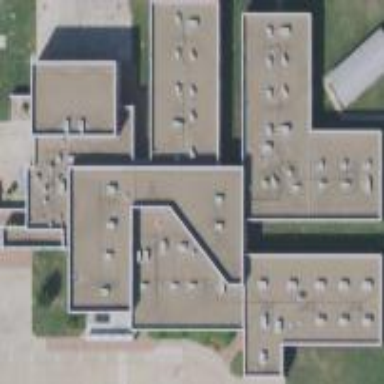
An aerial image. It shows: School building.